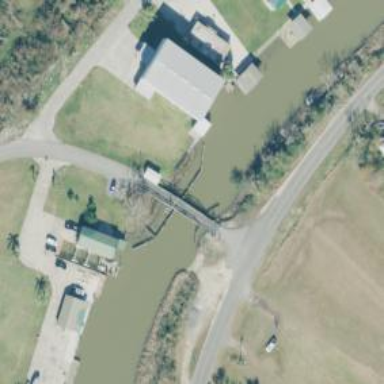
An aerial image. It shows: Swing bridge on residential road.